Interaction volume radius: 5 \u00c5
Interaction volume height: 10 \u00c5
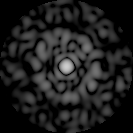
Disorder parameter: 0.8826